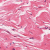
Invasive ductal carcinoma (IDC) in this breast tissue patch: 0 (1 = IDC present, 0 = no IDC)